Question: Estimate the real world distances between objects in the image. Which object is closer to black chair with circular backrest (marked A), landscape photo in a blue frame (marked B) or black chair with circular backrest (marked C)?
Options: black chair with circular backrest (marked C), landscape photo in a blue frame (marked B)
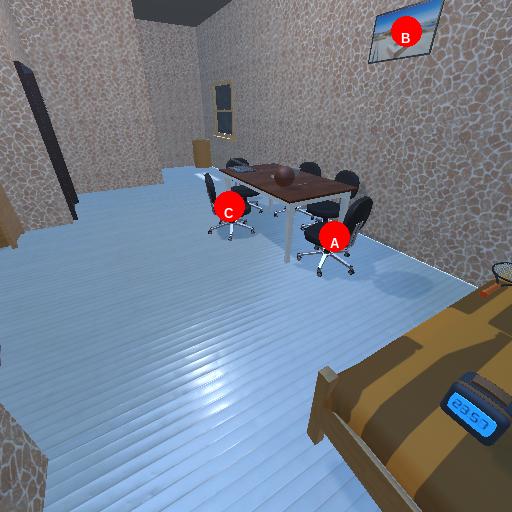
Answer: black chair with circular backrest (marked C)